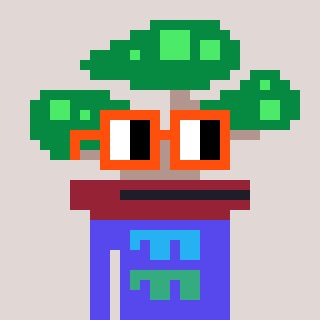
a pixel art character with square orange glasses, a bonsai-shaped head and a computerblue-colored body on a warm background